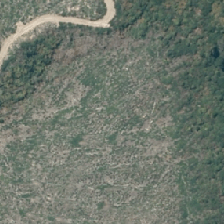
Land cover: harvested_forest